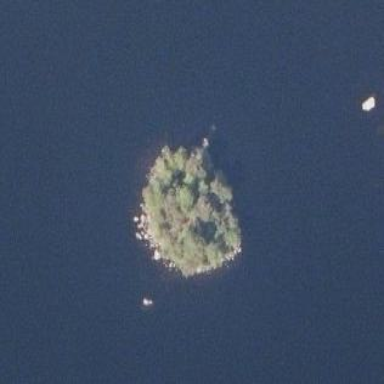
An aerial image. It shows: Islet.